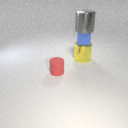
large yellow metal cylinder below large gray metal cylinder